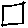
Label: square